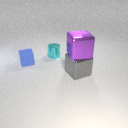
small cyan metal cylinder behind small blue rubber cube